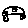
Label: car